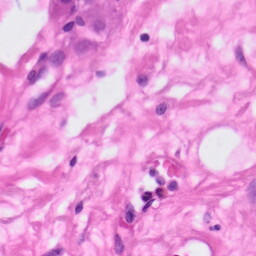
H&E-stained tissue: Pancreatic